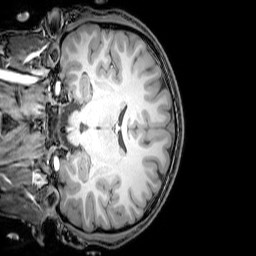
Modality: T1w
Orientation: coronal
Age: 24
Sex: male
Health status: healthy
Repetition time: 0.081 s
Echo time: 0.037 s